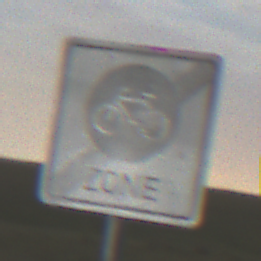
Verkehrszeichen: EndeFahrradzone
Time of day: Night
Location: Outdoor (Nature)
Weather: Overcast
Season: NotSpecified
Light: Artificial